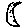
Label: moon